Question: I am trying to record a macro which will create pivot chart out of excel data and here is the code that has been recorded:
'''
Sub chart1()
'
' chart1 Macro
'
'
Range("E1:F11").Select
Sheets.Add
In Debugger, code within the **** **** is shown in Yellow color
***** ActiveWorkbook.PivotCaches.Create(SourceType:=xlDatabase, SourceData:= _
"data!R1C5:R11C6", Version:=xlPivotTableVersion12).CreatePivotTable _
TableDestination:="Sheet1!R3C1", TableName:="PivotTable1", DefaultVersion _
:=xlPivotTableVersion12 ********
Sheets("Sheet1").Select
Cells(3, 1).Select
With ActiveSheet.PivotTables("PivotTable1").PivotFields("question1")
.Orientation = xlRowField
.Position = 1
End With
With ActiveSheet.PivotTables("PivotTable1").PivotFields("answer1")
.Orientation = xlColumnField
.Position = 1
End With
ActiveSheet.PivotTables("PivotTable1").AddDataField ActiveSheet.PivotTables( _
"PivotTable1").PivotFields("answer1"), "Count of answer1", xlCount
With ActiveSheet.PivotTables("PivotTable1").PivotFields("answer1")
.Orientation = xlPageField
.Position = 1
End With
ActiveSheet.PivotTables("PivotTable1").PivotFields("answer1").Orientation = _
xlHidden
With ActiveSheet.PivotTables("PivotTable1").PivotFields("answer1")
.Orientation = xlColumnField
.Position = 1
End With
ActiveSheet.Shapes.AddChart.Select
ActiveChart.SetSourceData Source:=Range("Sheet1!$A$3:$D$6")
ActiveSheet.Shapes.AddChart.Select
ActiveChart.SetSourceData Source:=Range("Sheet1!$A$3:$D$6")
ActiveChart.ChartType = xlColumnClustered
End Sub
'''
Why am I getting the Run Time Error 1004: Application-Defined or Object Defined Error when i try to run this macro ?
Thanks in advance..
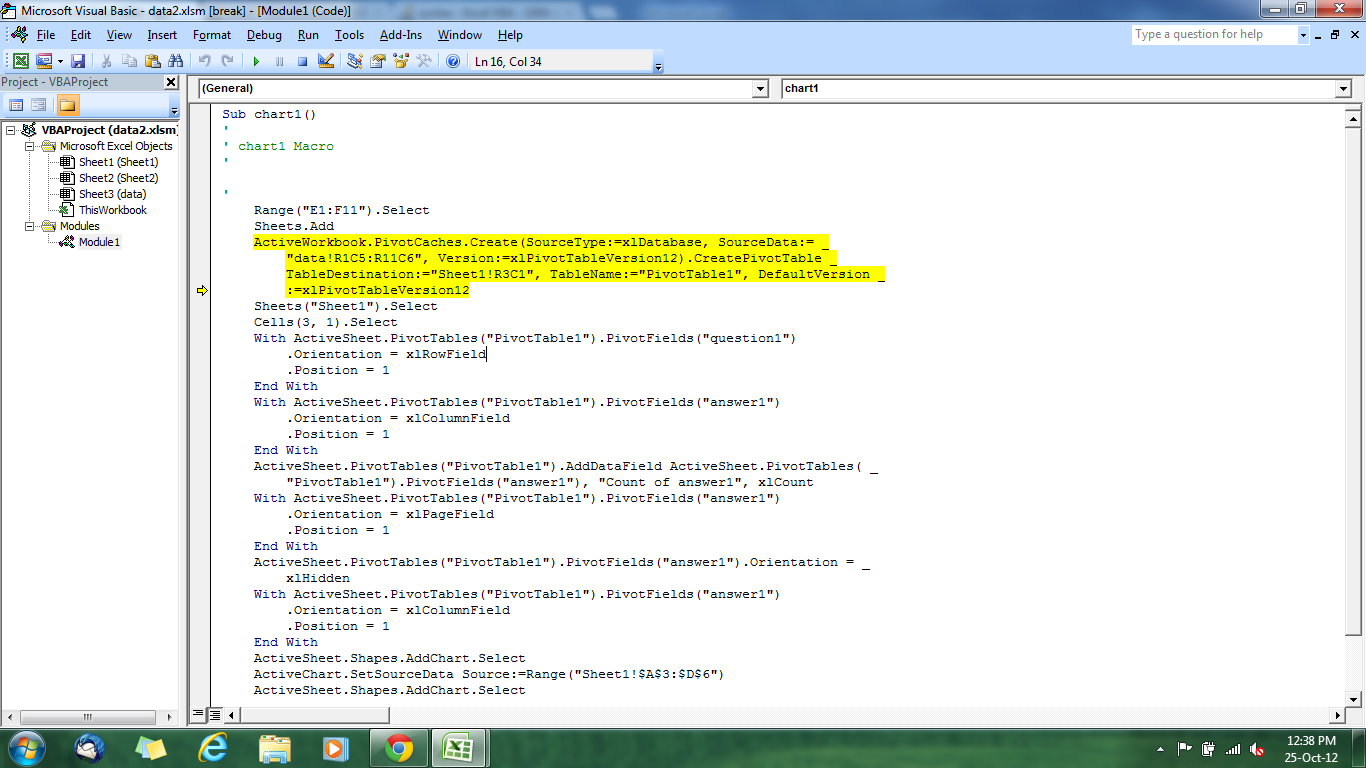
Answer: Since you want the chart to be on a new sheet,
you have to change the macro's "Sheet1" to new worksheet's name,
The following macro should work for you, I have named the new worksheet as newWs
And fyi, your macro's error message I believe is due to trying to creating 2 pivot table of the same name on "Sheet1" is not allowed.
He also like to know what to create pivotTable base on Selected Area, so I have done modification to the code.
Edited: I Assume you select 2 columns each time
'''
Sub chart1()
'
' chart1 Macro
'
'
Dim selectedSheetName As String
Dim newWs As Worksheet
Dim rangeName As String
Dim header1 As String
Dim header2 As String
header1 = ActiveSheet.Cells(1, Selection.Column).Value
header2 = ActiveSheet.Cells(1, Selection.Column + 1).Value
selectedSheetName = ActiveSheet.Name
rangeName = Selection.Address
Set newWs = Sheets.Add
ActiveWorkbook.PivotCaches.Create(SourceType:=xlDatabase, SourceData:= _
selectedSheetName & "!" & rangeName, Version:=xlPivotTableVersion12).CreatePivotTable _
TableDestination:=newWs.Name & "!R3C1", TableName:="PivotTable1", DefaultVersion _
:=xlPivotTableVersion12
newWs.Activate
Cells(3, 1).Select
With ActiveSheet.PivotTables("PivotTable1").PivotFields(header1)
.Orientation = xlRowField
.Position = 1
End With
With ActiveSheet.PivotTables("PivotTable1").PivotFields(header2)
.Orientation = xlColumnField
.Position = 1
End With
ActiveSheet.PivotTables("PivotTable1").AddDataField ActiveSheet.PivotTables( _
"PivotTable1").PivotFields(header2), "Count of answer1", xlCount
With ActiveSheet.PivotTables("PivotTable1").PivotFields(header2)
.Orientation = xlPageField
.Position = 1
End With
ActiveSheet.PivotTables("PivotTable1").PivotFields(header2).Orientation = _
xlHidden
With ActiveSheet.PivotTables("PivotTable1").PivotFields(header2)
.Orientation = xlColumnField
.Position = 1
End With
ActiveSheet.Shapes.AddChart.Select
ActiveChart.SetSourceData Source:=Range(newWs.Name & "!$A$3:$D$6")
ActiveSheet.Shapes.AddChart.Select
ActiveChart.SetSourceData Source:=Range(newWs.Name & "!$A$3:$D$6")
ActiveChart.ChartType = xlColumnClustered
End Sub
'''